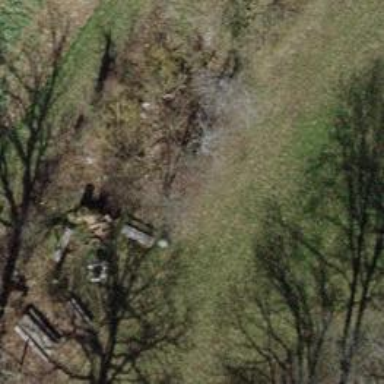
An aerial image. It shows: Bench for seating.